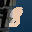
Label: 8